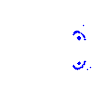
Particle: pion